Question: Does anybody have any example of styling Dojo Name Text Box control on xPages.. (djextNameTextBox)
It seems it doesn't work when you try to set it up through Properties dialogue..
I want to change e.g. font, background color, hide border, change color of [x] sign, etc...

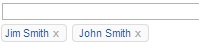
Answer: You can style the names with class '.lotusFilter' and the "x" with class '.lotusClose'.

Here is an example for styling
'''
.lotusFilters a.lotusFilter {
background-color: rgb(255, 0, 0);
border-color: blue;
color: white;
}
.lotusFilters a .lotusClose {
color: white;
}
'''